Question: We have a two server load balanced ASP.NET MVC application that we're look to add search to - we like the look of Elasticsearch!
I'd like to build a bit of resiliency in so am considering installing ES on both servers and have them work like a cluster (which seems straightforward enough according the docs).
But I really want my MVC app to talk to "the cluster" not to each specific ES node, so if an ES node fails, or a server fails the application is unaffected:

Do I need to refer to the cluster in a special way from my application or setup some kind of internal domain for it?
I don't want to refer to "localhost:9200" or a server specific IP in my application I presume?
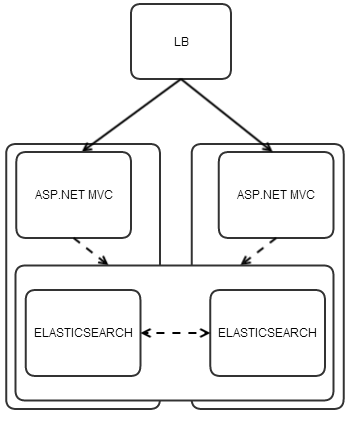
Answer: You should consider using the <URL>. This client has built in support for failover connections when accessing an Elasticsearch Cluster.
> If you want a failover client instead of passing a Uri pass an IConnectionPool see the Elasticsearch.Net documentation on cluster failover all of its implementations can also be used with NEST.